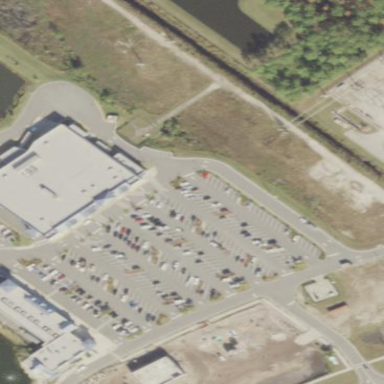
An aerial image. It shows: Supermarket building.